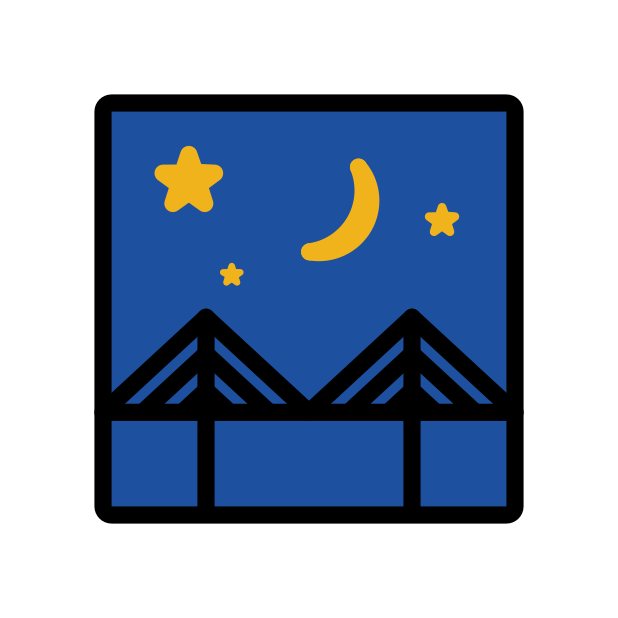
Emoji: 🌉
Name: bridge at night
Unicode: 0x1f309